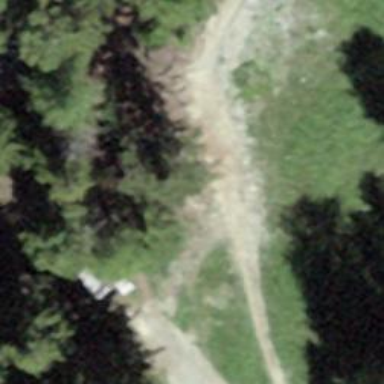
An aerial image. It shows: Path.